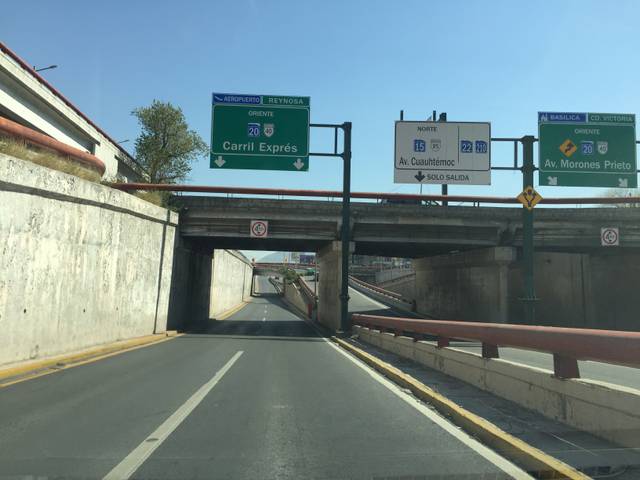
Region: Mexico
Coordinates: 25.664, -100.321